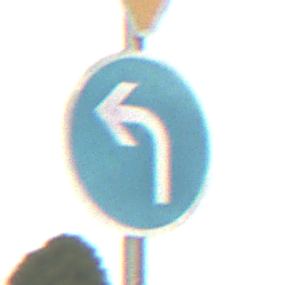
Verkehrszeichen: VorgeschriebeneFahrtrichtungLinks
Zusatzzeichen oben: VorfahrtGewaehren
Umgebung: Outdoor, RoadRail
Tageszeit: SunriseSunset
Wetter: PartlyCloudy
Licht: Natural
Jahreszeit: NotSpecified
Kontrast: LowContrast